Question: I am using DevEx grid and also using repository item (check edit) to do this grid's rows selectable.
When i enter the program, my checks doesn't work properly. You see picture below. When i click the check edit, it doesn't respond me.

Note: I did my grid editable and readonly false.
I dont know which property must change to do this check edit working.
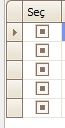
Answer: i found my solution:
1st: Control repository item checked and unchecked values,
2nd: Control hardcoded editable changings (both column and gridview)
3rd: Add column to your datasource datatable for your checkedit column
i did all these things and it works perfect now. :)